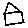
Label: house